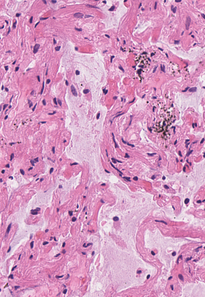
Tumor epithelial tissue: no
Tumor-associated stroma tissue: no
Normal tissue: yes